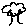
Label: tree